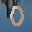
Label: 0